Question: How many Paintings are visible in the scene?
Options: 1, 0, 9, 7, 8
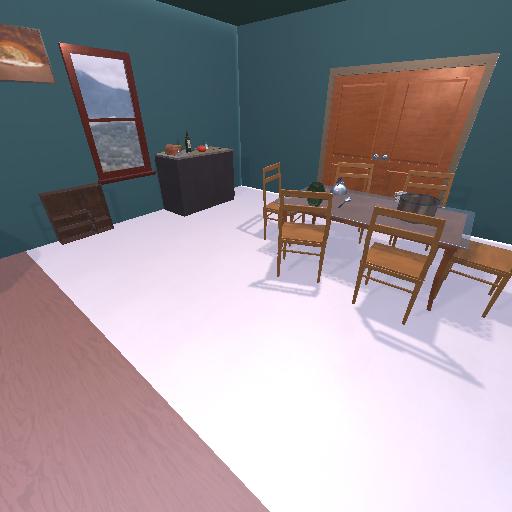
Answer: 1